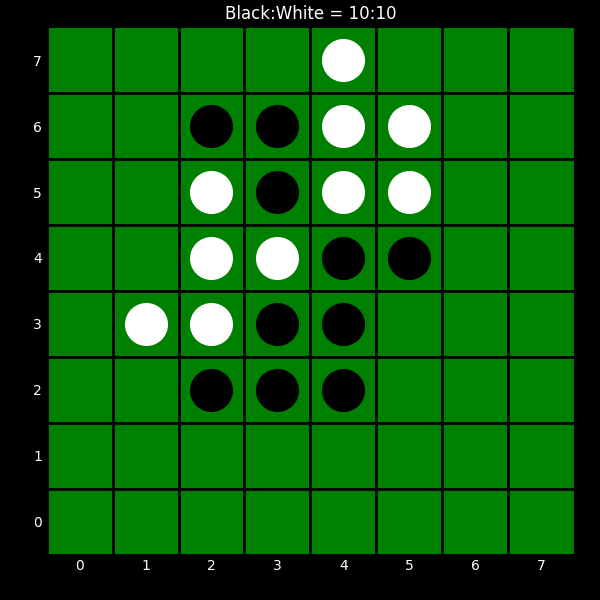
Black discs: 10
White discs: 10